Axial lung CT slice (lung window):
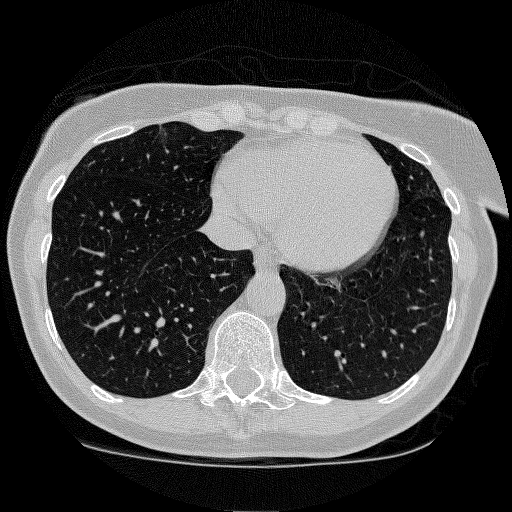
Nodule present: no